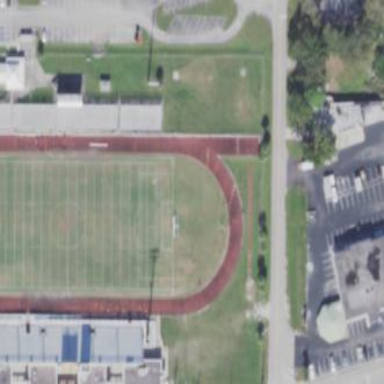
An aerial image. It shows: Grass pitch used for American football and soccer.